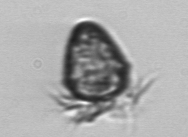
Label: Ciliophora